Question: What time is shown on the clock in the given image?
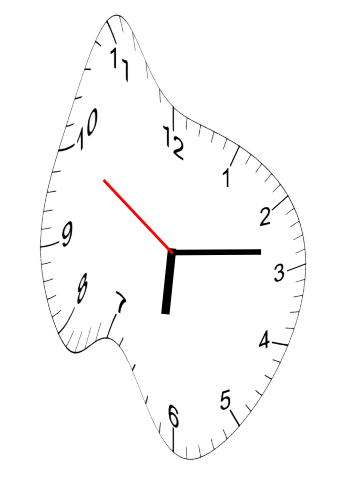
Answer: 06:13:50